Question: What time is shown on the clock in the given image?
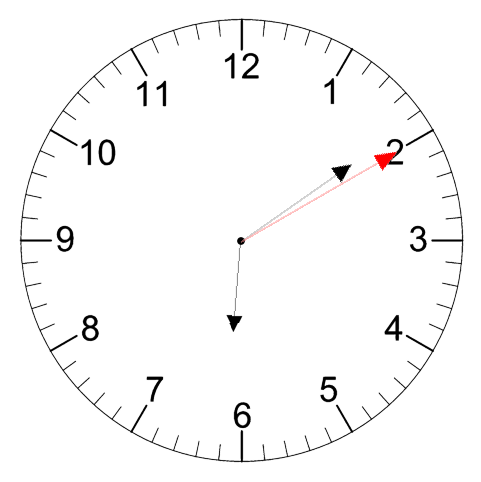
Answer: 06:09:10